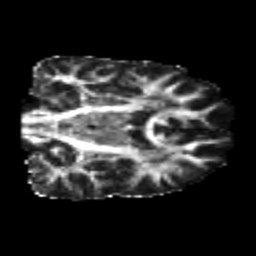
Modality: FA
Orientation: coronal
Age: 24
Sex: male
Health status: healthy
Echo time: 0.074 s